Question: I am using pandas and matplotlib and I am trying to set the label on x axis by the
'''
import pandas as pd
import matplotlib.pyplot as plt
index = ['apples','oranges','cherries','bananas']
quantity = [20,30,40,50]
s = pd.Series(quantity, index = index)
s.plot()
plt.title("pandas series")
plt.show()
'''

and it displays the output without the label on the x axis,
I need fruits name as label on X-axis.
Can anyone please help me to resolve this error?
Thanks in advance !
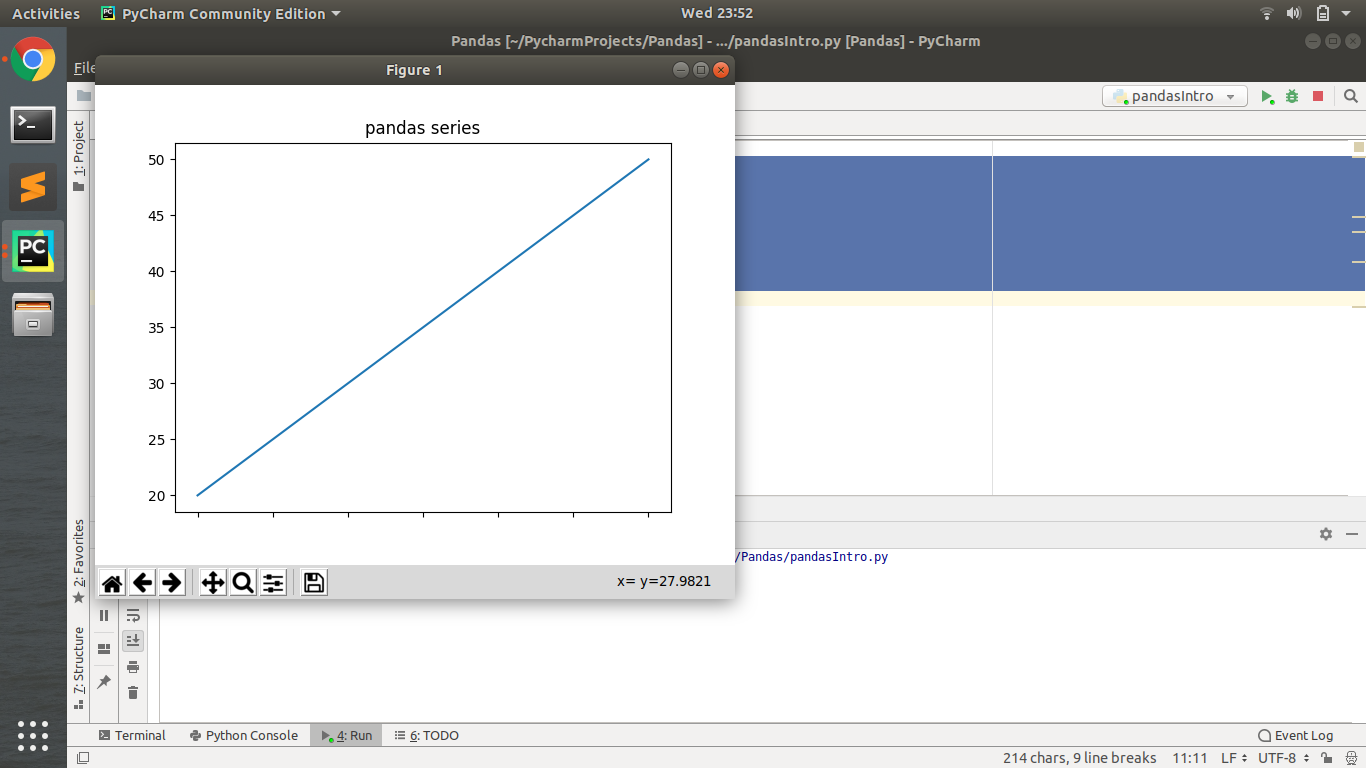
Answer: There seems to be some problem with pandas (currently?) as also seen from <URL>.
Here using matplotlib directly is a good option as well. Just replace 's.plot()' by
'''
plt.plot(s)
'''
<URL>